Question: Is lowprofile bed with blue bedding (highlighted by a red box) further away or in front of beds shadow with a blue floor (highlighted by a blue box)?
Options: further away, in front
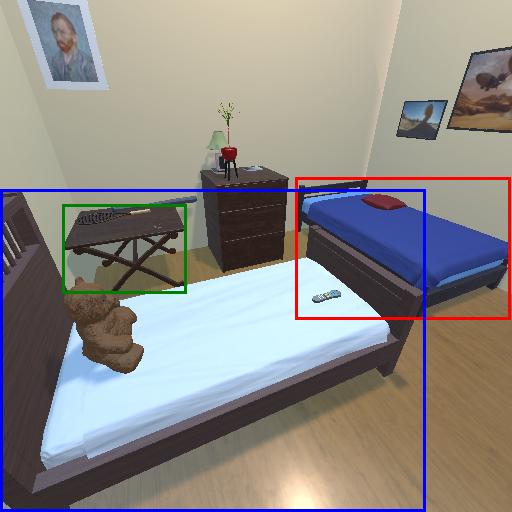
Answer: further away